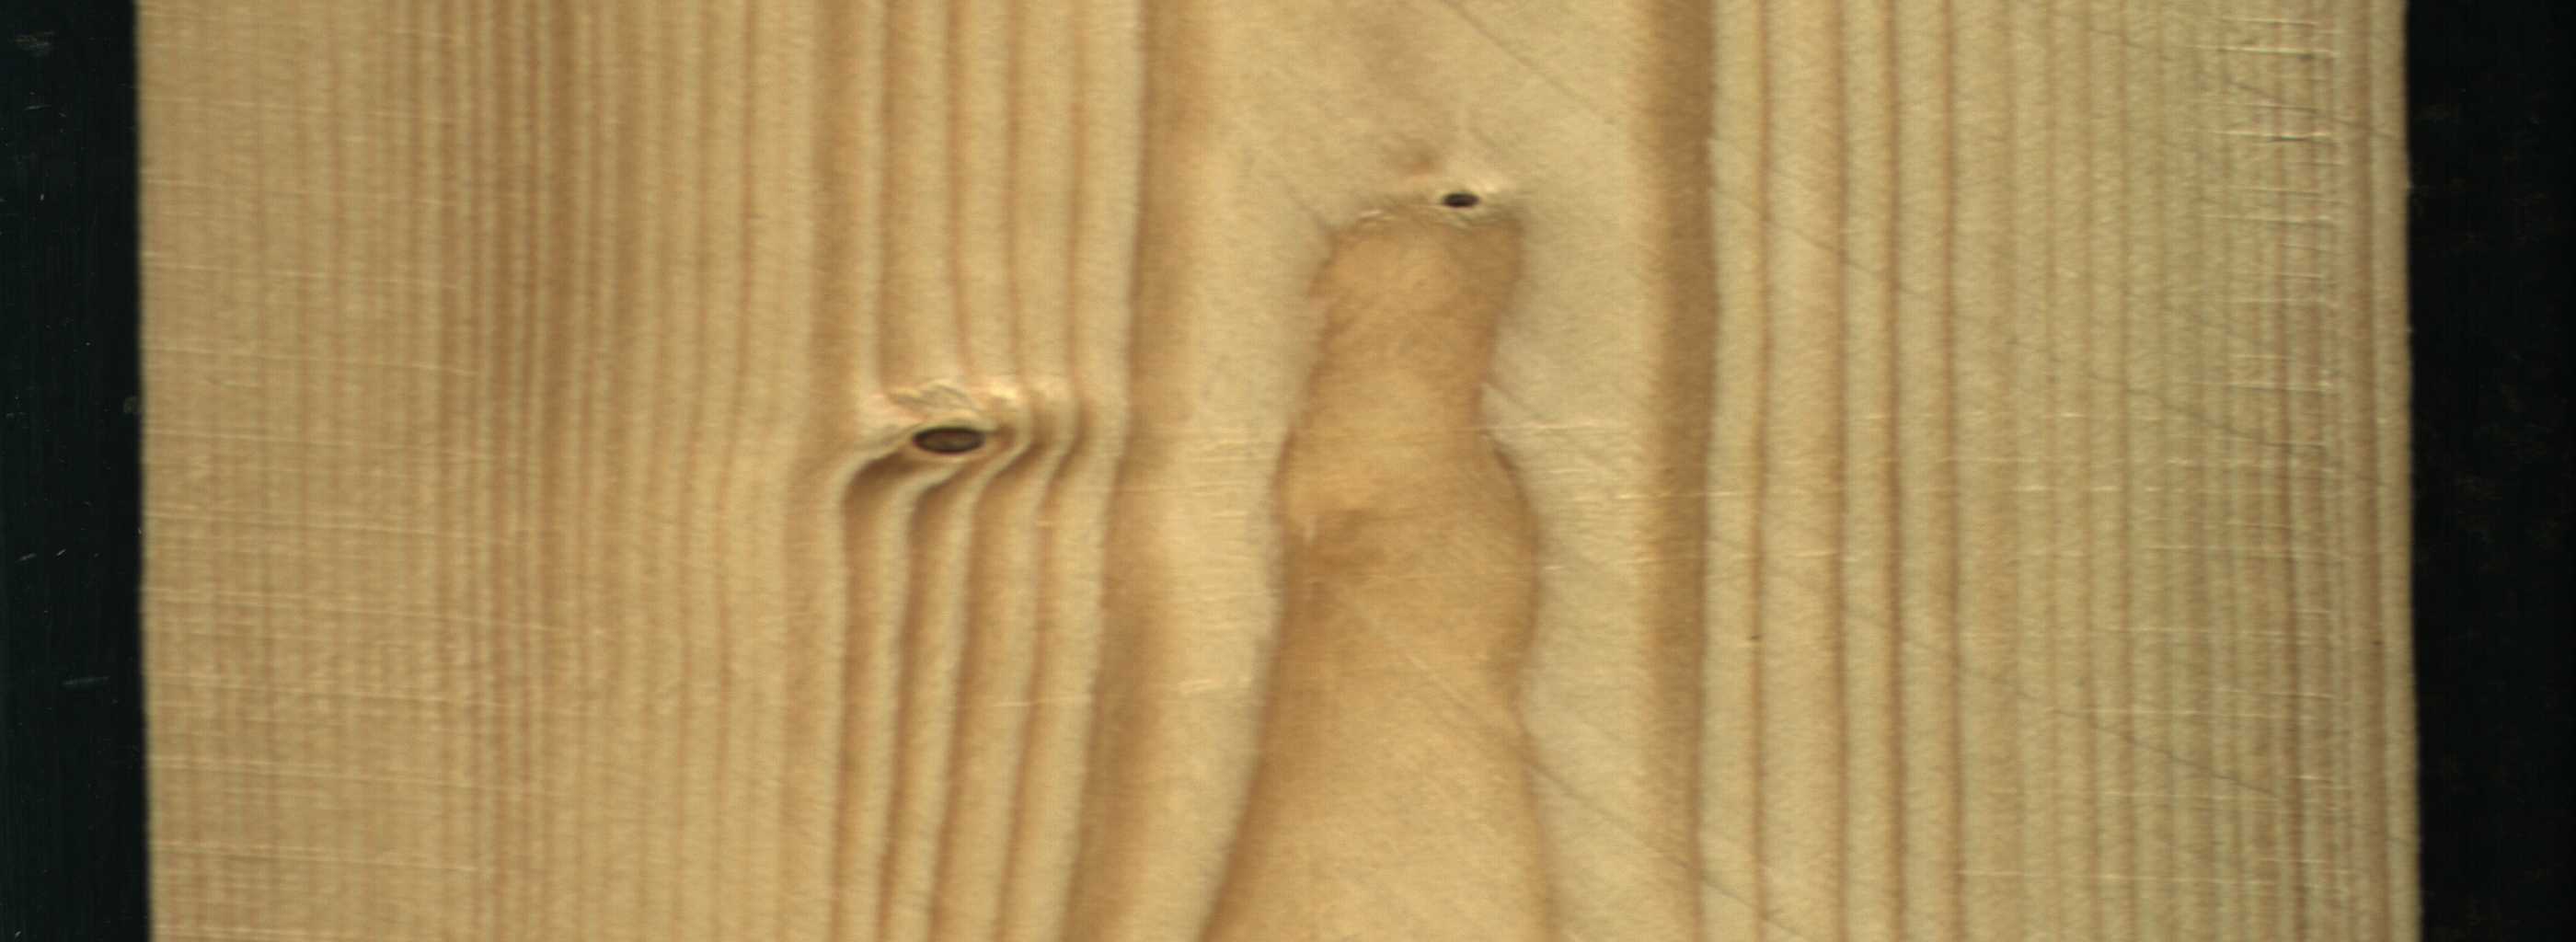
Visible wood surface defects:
Dead_Knot
Dead_Knot